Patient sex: M
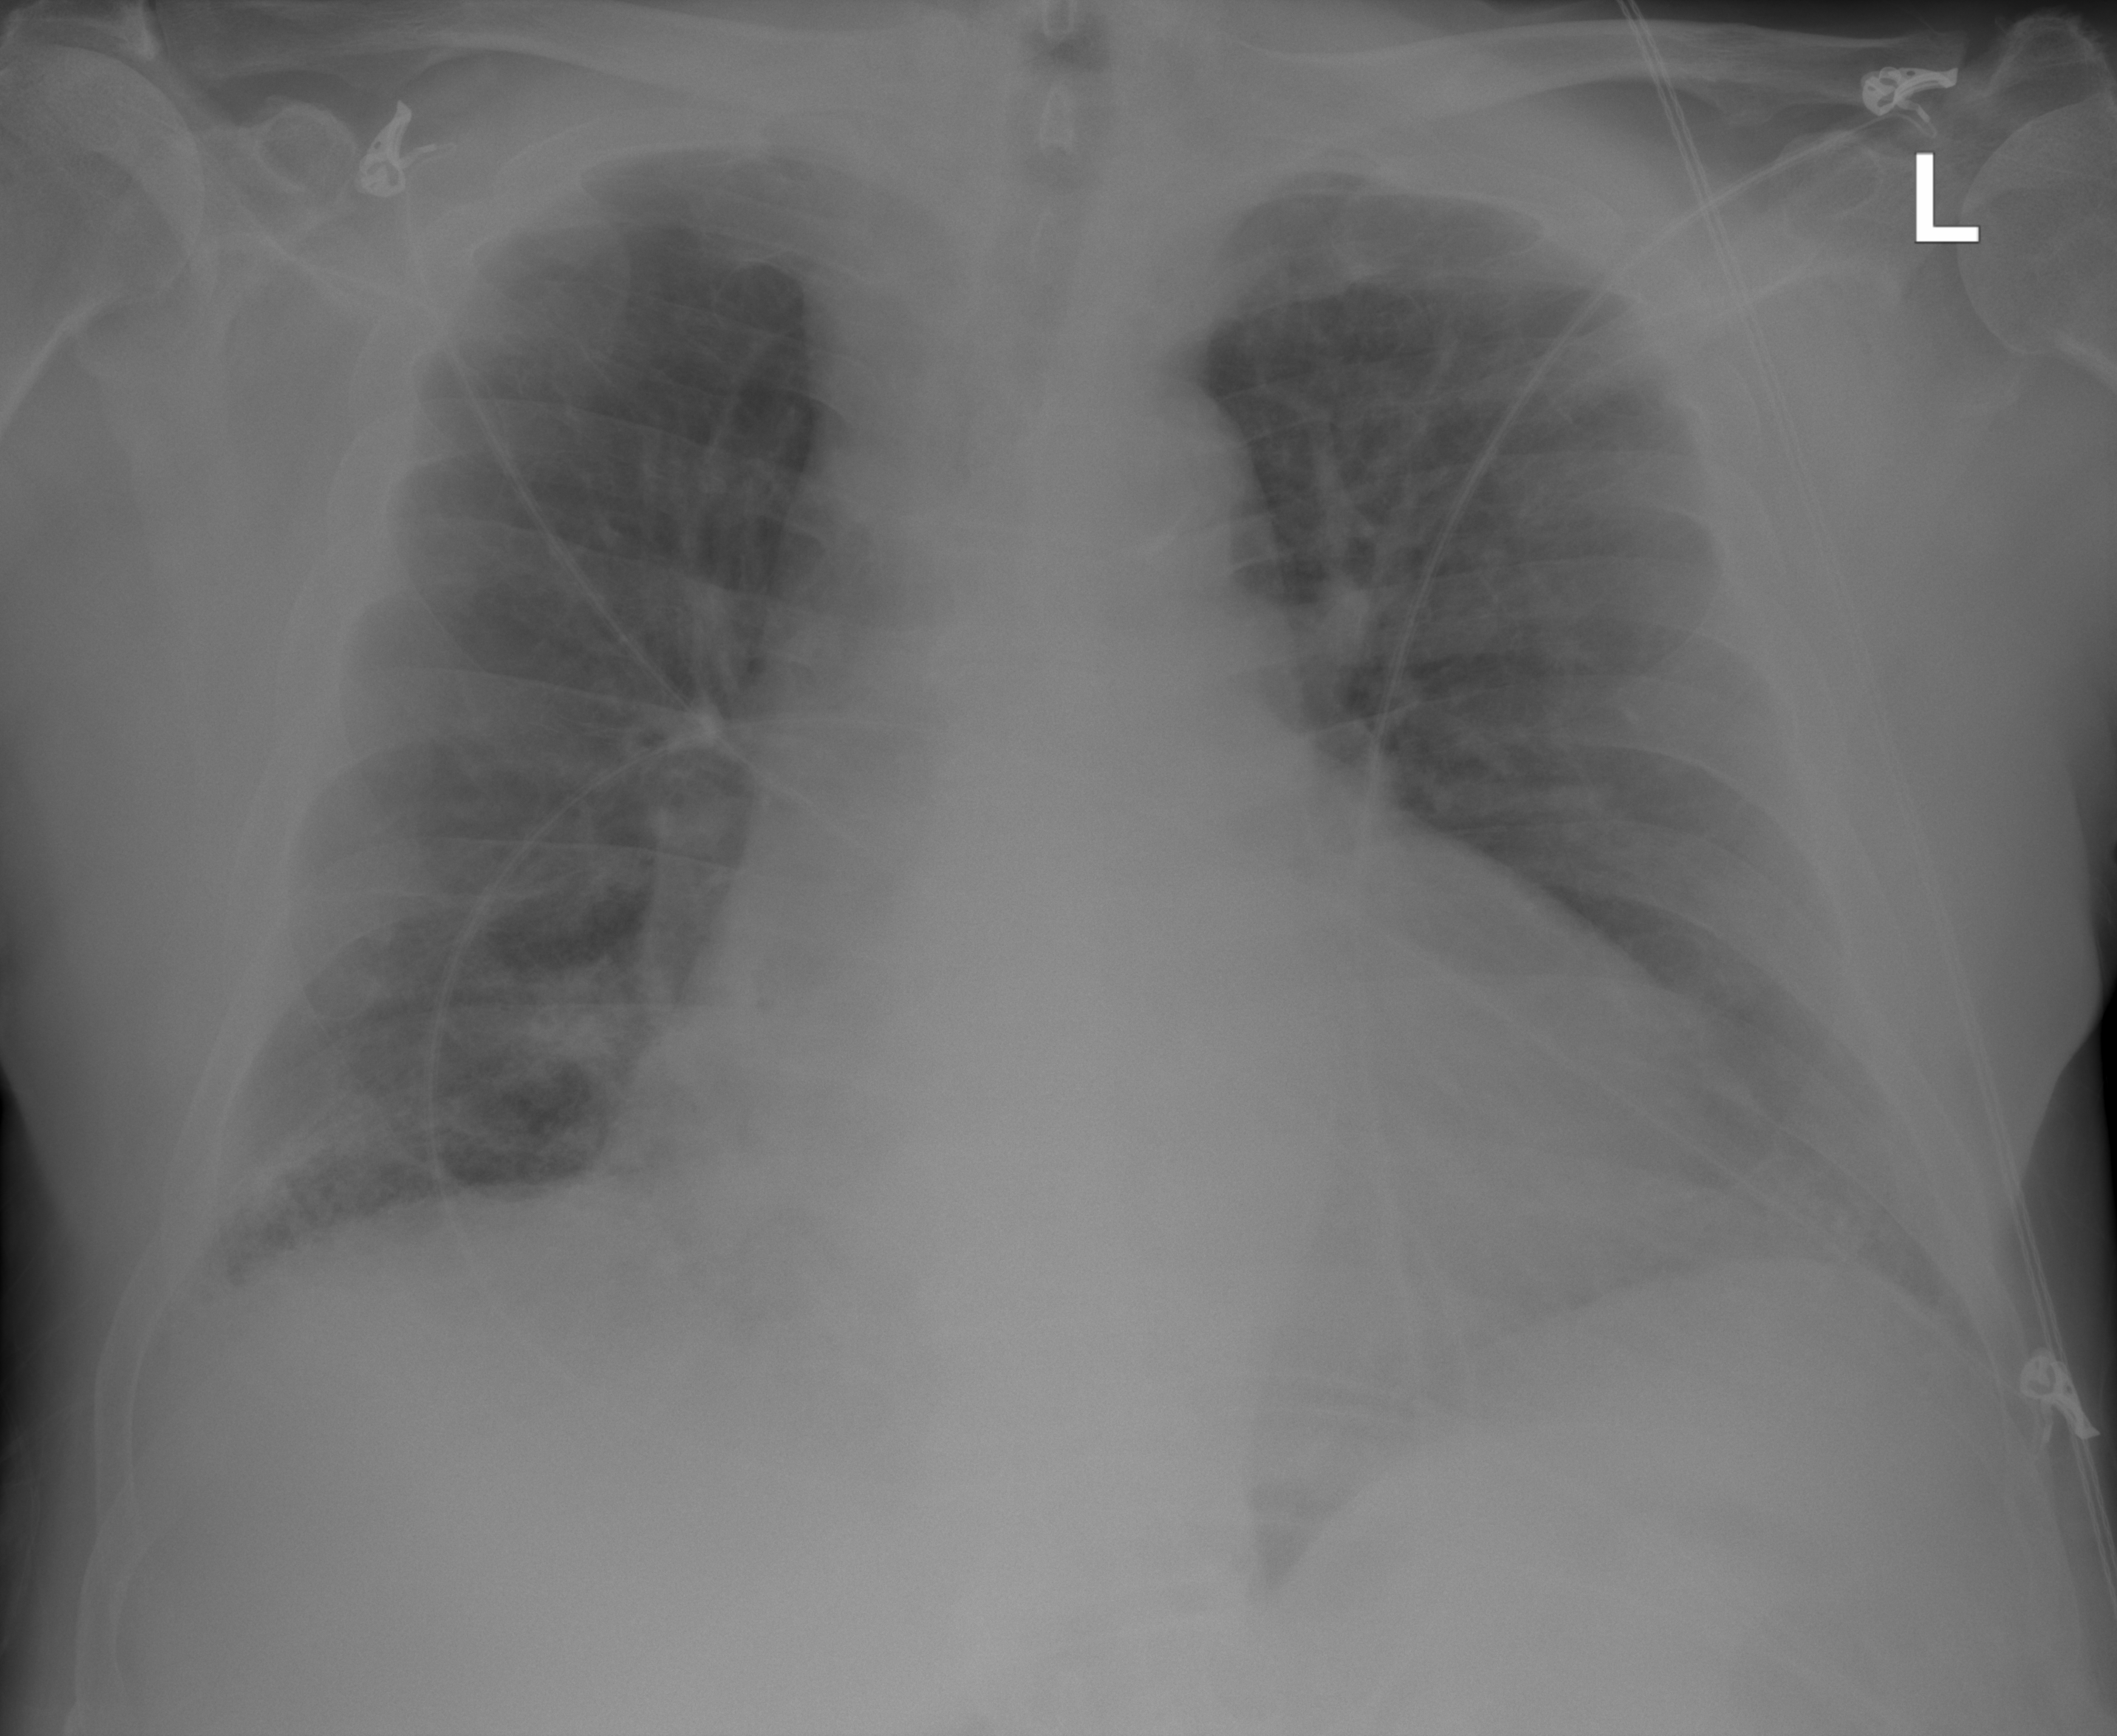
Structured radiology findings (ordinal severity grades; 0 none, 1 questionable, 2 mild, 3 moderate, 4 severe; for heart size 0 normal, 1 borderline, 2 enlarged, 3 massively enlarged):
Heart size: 2
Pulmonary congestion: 2
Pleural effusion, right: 2
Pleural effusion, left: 2
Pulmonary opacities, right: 2
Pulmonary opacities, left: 0
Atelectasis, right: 2
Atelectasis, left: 2